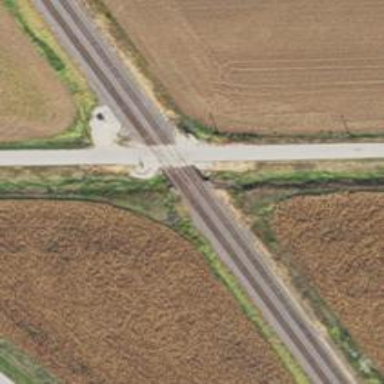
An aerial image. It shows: Railway level crossing.